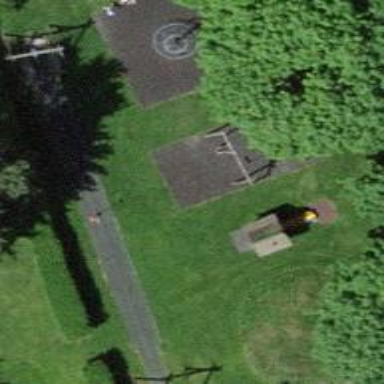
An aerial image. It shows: Playground area for leisure activities on the land.